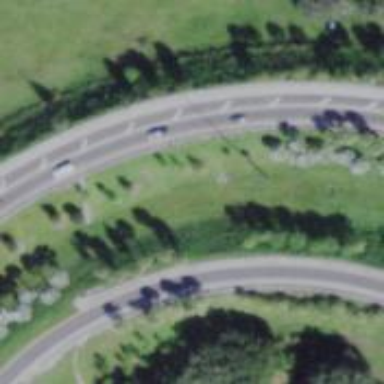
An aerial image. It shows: Asphalt motorway link.